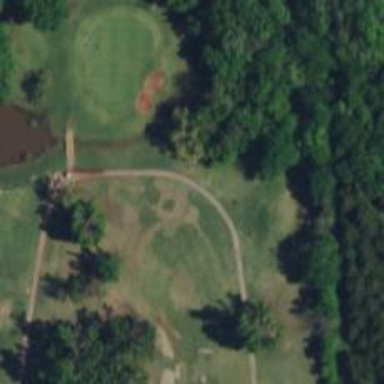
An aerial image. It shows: View of golf hole.